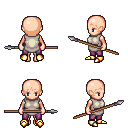
a pixel art fantasy rpg character, female body template, human, light skin, white tunic, magenta pants, plain hairstyle, gold boots, spear, four views (front, back, left, right), 2x2 character sprite sheet, small pixel art, hard edges, no anti-aliasing